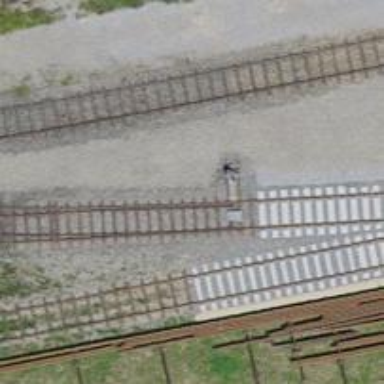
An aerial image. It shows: Railway switch.